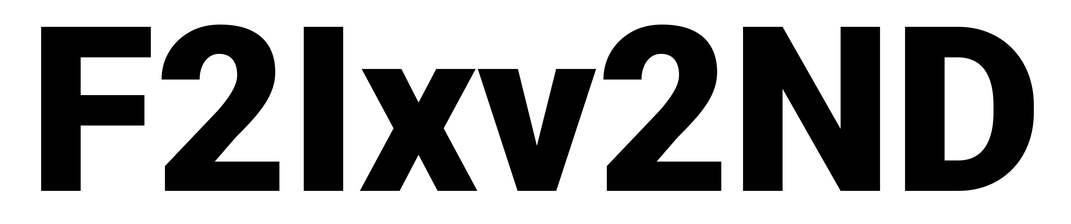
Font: Roboto_Black